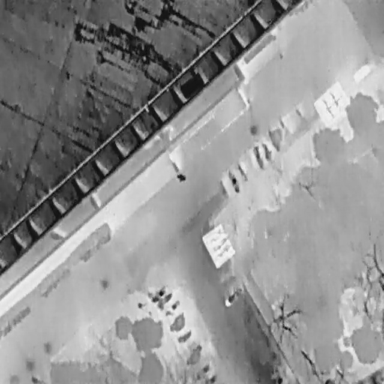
There are 13 Bicycles in the infrared image.